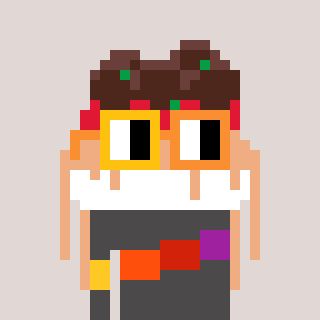
a pixel art character with square yellow and orange glasses, a spaghetti-shaped head and a grayscale-colored body on a warm background